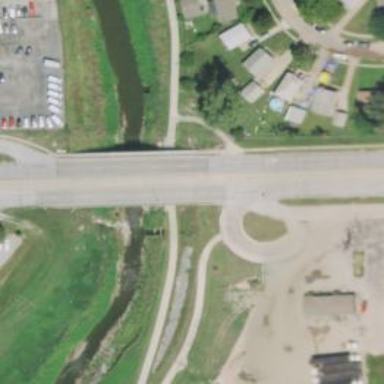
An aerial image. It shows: Primary highway crossing over bridge.